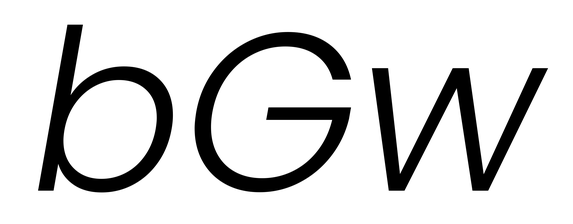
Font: Poppins-LightItalic